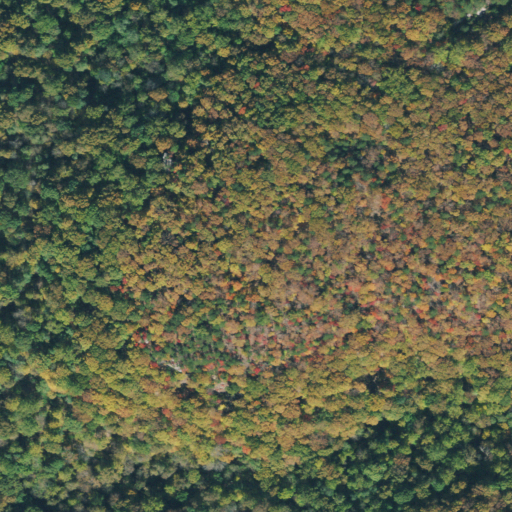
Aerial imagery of cape in Tennessee named Piney Point containing only deciduous forest